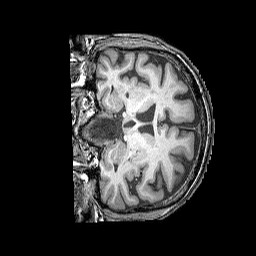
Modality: T1w
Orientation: coronal
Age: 59
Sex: female
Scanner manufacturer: siemens
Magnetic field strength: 3 T
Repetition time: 2.25 s
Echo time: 0.00415 s